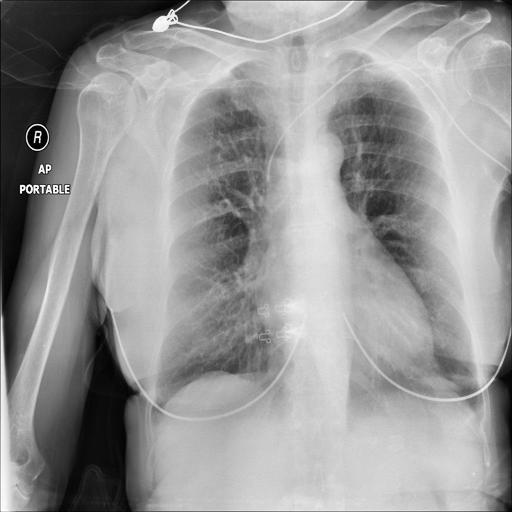
Finding: NORMAL